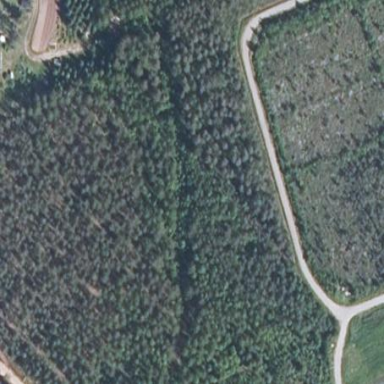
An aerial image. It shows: Broadleaved woodland area.